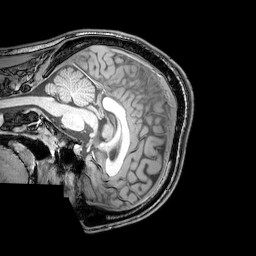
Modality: T1w
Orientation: sagittal
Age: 24
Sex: male
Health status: healthy
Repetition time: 0.081 s
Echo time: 0.037 s